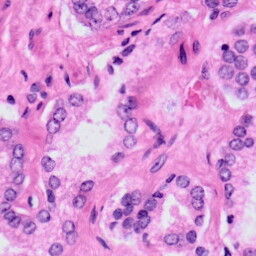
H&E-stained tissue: Prostate